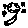
Label: moon